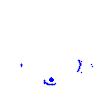
Particle: pion